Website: bh-photo
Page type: customer-info-address
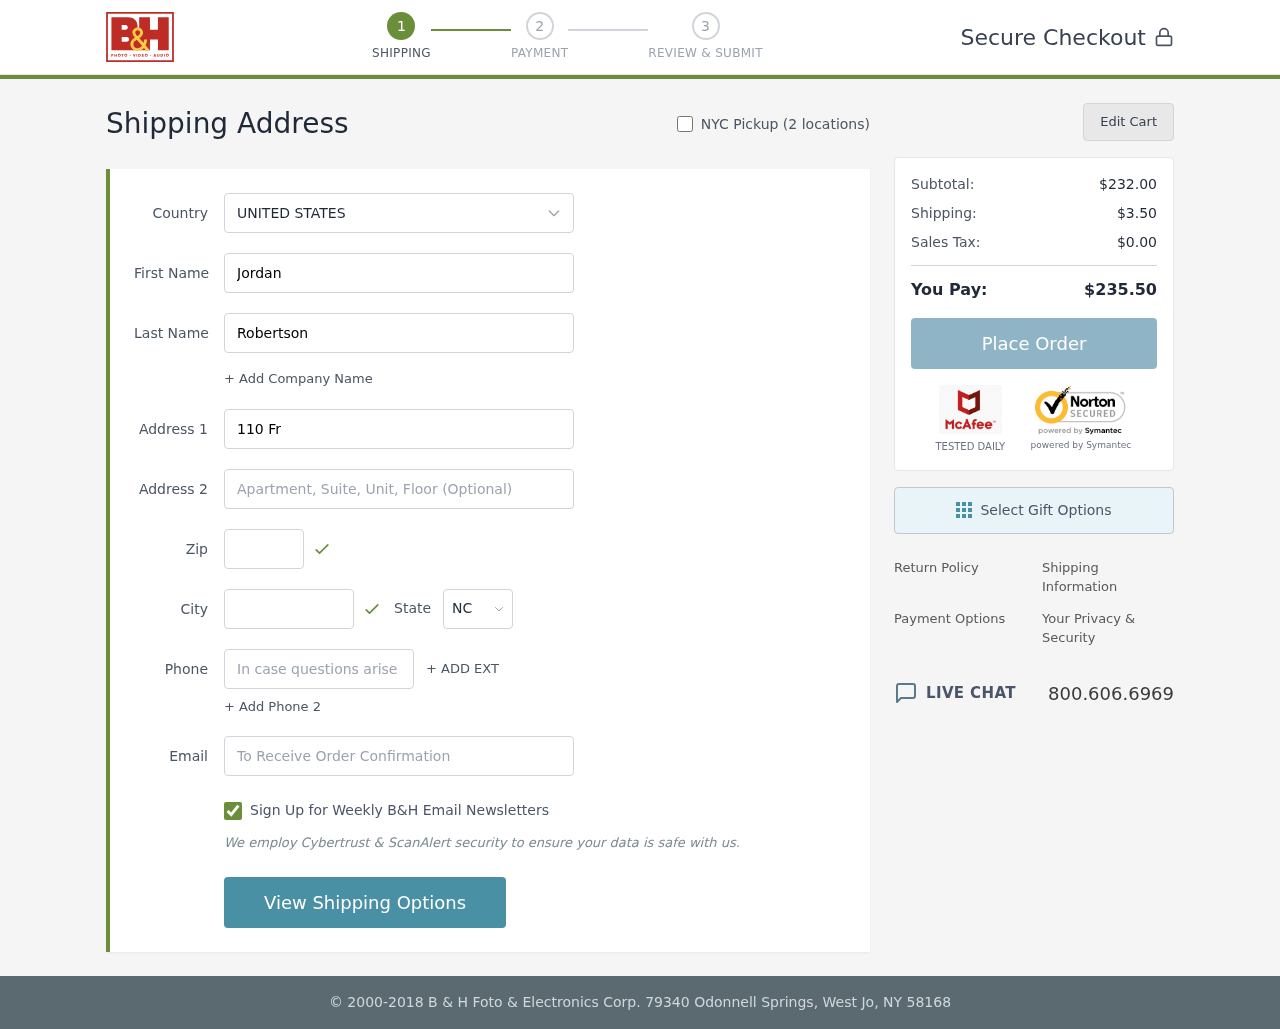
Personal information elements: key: PII_CITY
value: Arnoldshire
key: PII_COUNTRY
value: United States
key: PII_EMAIL
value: jordanrobertson@gmail.com
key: PII_FIRSTNAME
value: Jordan
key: PII_LASTNAME
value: Robertson
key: PII_PHONE
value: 7023868216
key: PII_POSTCODE
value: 51362
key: PII_STATE_ABBR
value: NC
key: PII_STREET
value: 110 Frank Passage
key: PII_STREET2
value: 0867 Watkins Heights Apt. 414
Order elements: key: ORDER_SUBTOTAL
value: $232.00
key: ORDER_SHIPPING_COST
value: $3.50
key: ORDER_TAX
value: $0.00
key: ORDER_TOTAL
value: $235.50